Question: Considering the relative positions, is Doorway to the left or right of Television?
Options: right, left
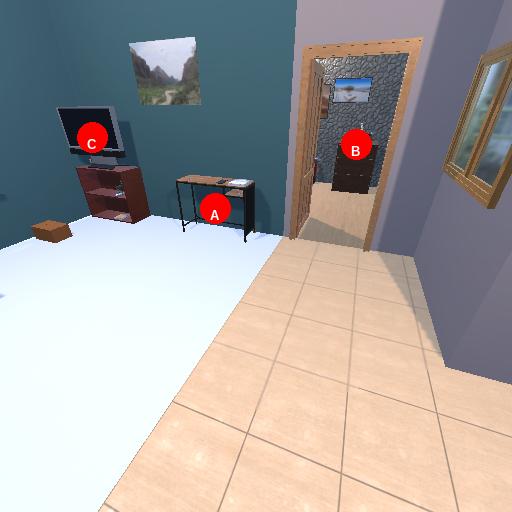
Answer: right